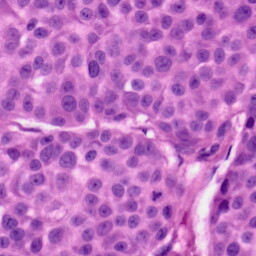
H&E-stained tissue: Skin